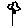
Label: flower